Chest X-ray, AP view. Patient: 38 years old, sex M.
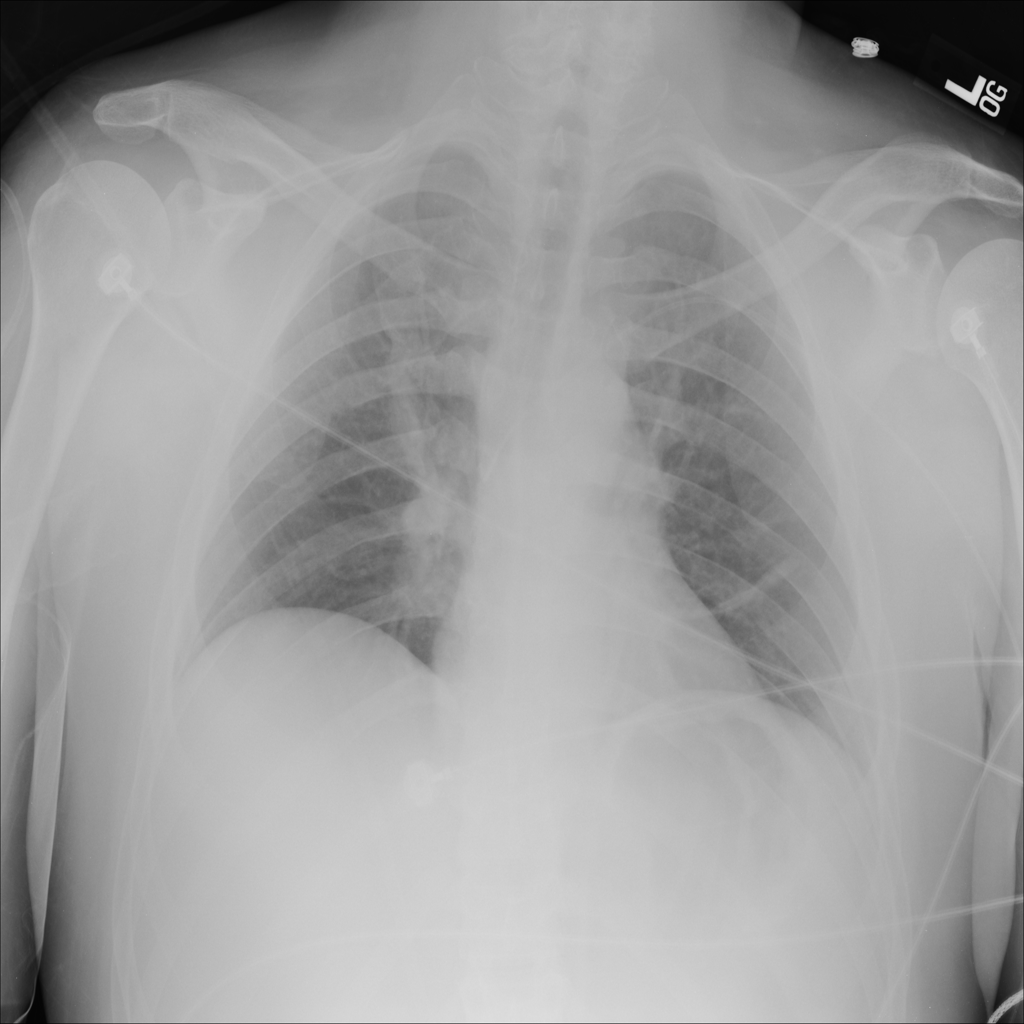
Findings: Atelectasis